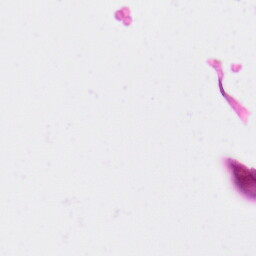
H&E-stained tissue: Skin